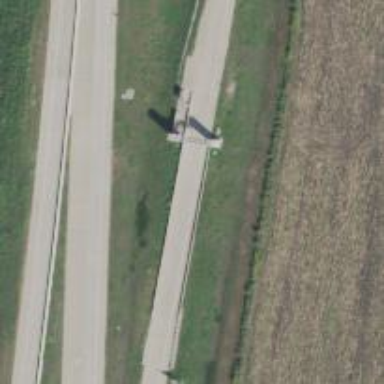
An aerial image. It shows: Toll gantry on the road.